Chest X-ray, AP view. Patient: 30 years old, sex F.
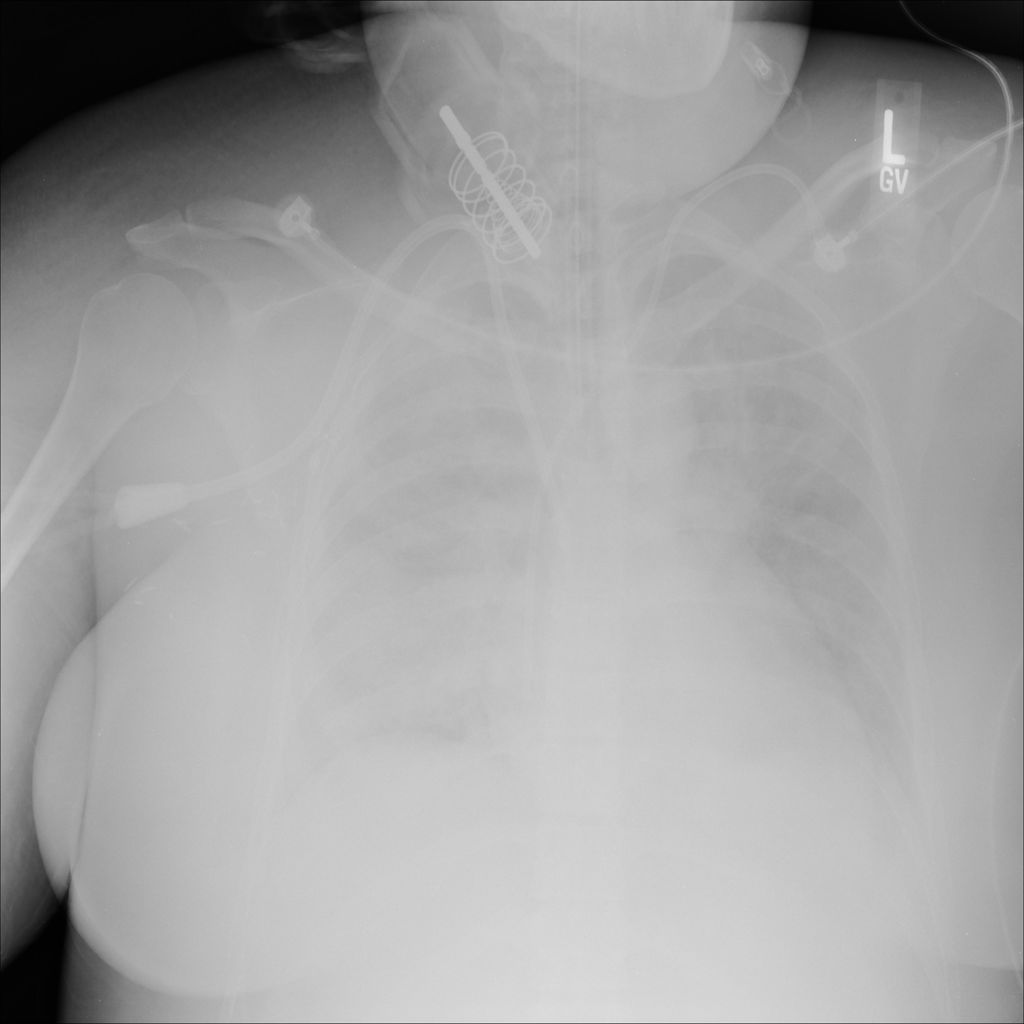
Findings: Consolidation, Effusion